Question: Thank you in advance!
I have a dataframe with patients (example below) that are obese or not. I have characteristics as Col I, J, K. This is weighted data so the weight is the number of people this patient represents. I need the last column percent obese with the same IJK.
If you also have any suggested resources for DPLYR with a lot of examples I'd appreciate it! I've done the datacamp course and looked through some additional resources as well, but looking for more.

What I've attempted, but has not worked...
'''
df <-
df %>%
group_by(col I, col J, col K) %>%
mutate(weighted_total_with_same_IJK=sum(weight))
df <-
df %>%
group_by(col I, col J, col K, col H) %>%
mutate(percent_obese_with_the_same_IJK=sum(weight)/weighted_total_with_same_IJK)
'''
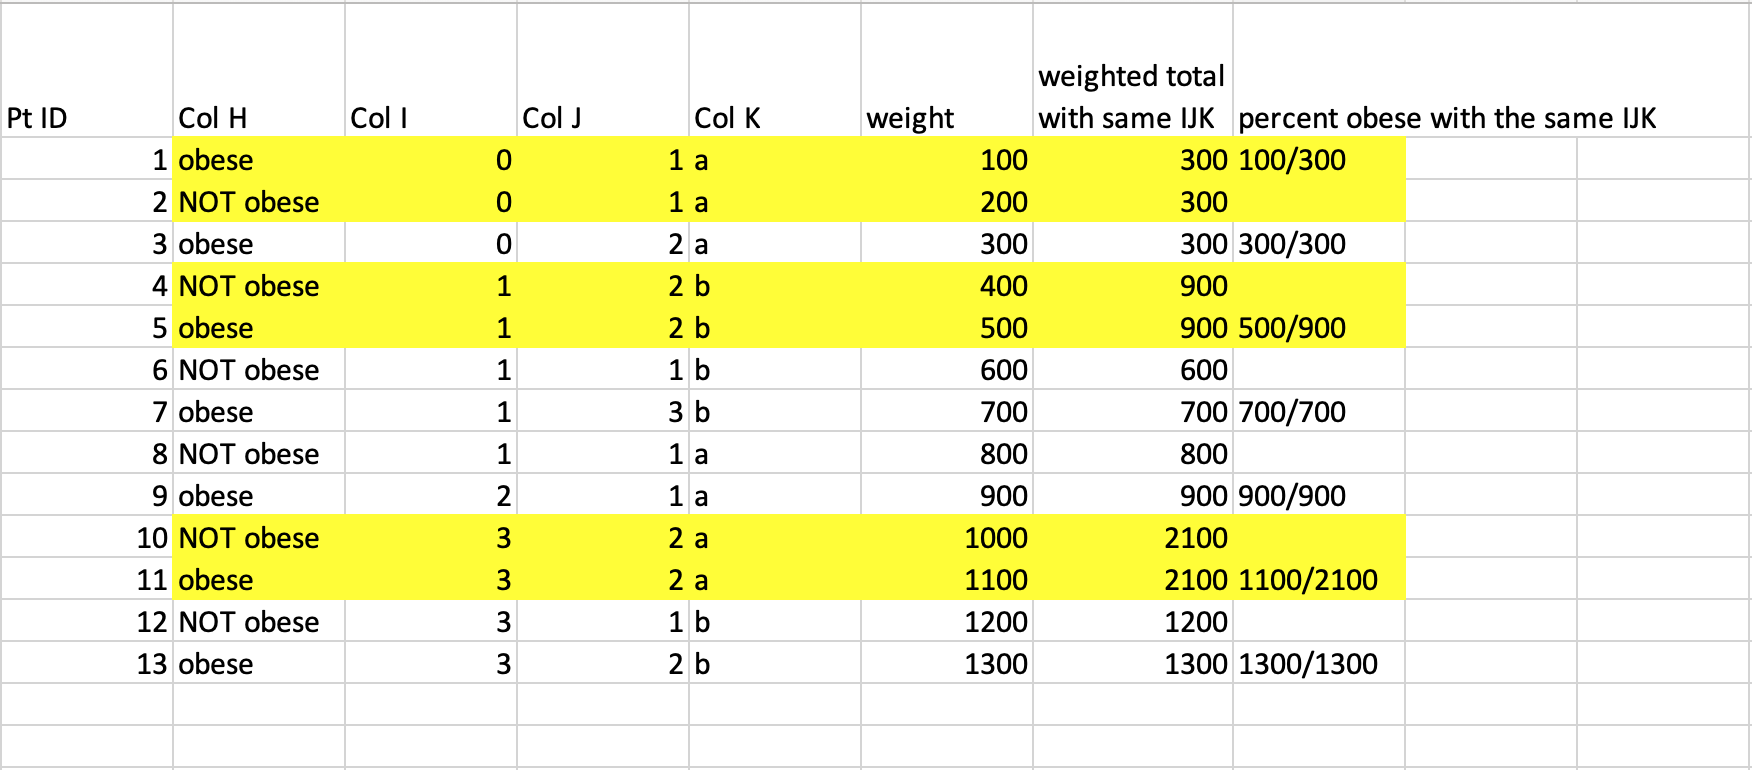
Answer: This should work:
'''
df <-
df %>%
group_by(col I, col J, col K, col H) %>%
mutate(percent_obese_with_the_same_IJK = if_else(col H == "obese", weight/sum(weight), "NA_real_"))
'''